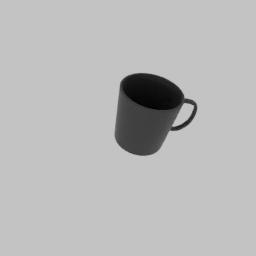
Label: tools